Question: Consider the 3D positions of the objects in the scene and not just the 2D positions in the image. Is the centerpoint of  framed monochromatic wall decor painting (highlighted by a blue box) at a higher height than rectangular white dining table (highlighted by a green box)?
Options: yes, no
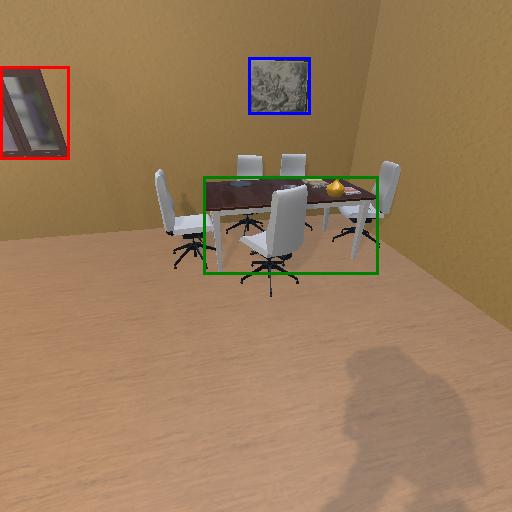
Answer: yes